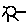
Label: sun